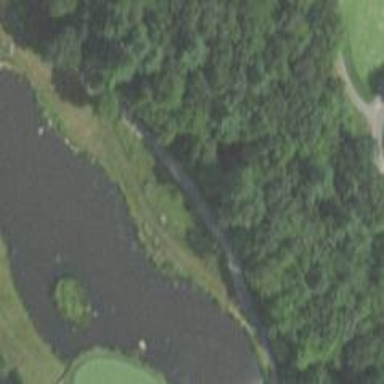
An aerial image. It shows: Lake acting as water hazard for golf course.